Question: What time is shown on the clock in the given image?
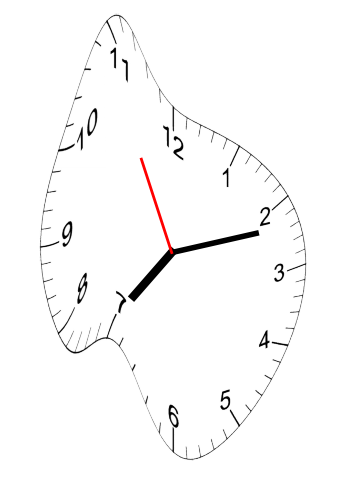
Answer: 07:11:55